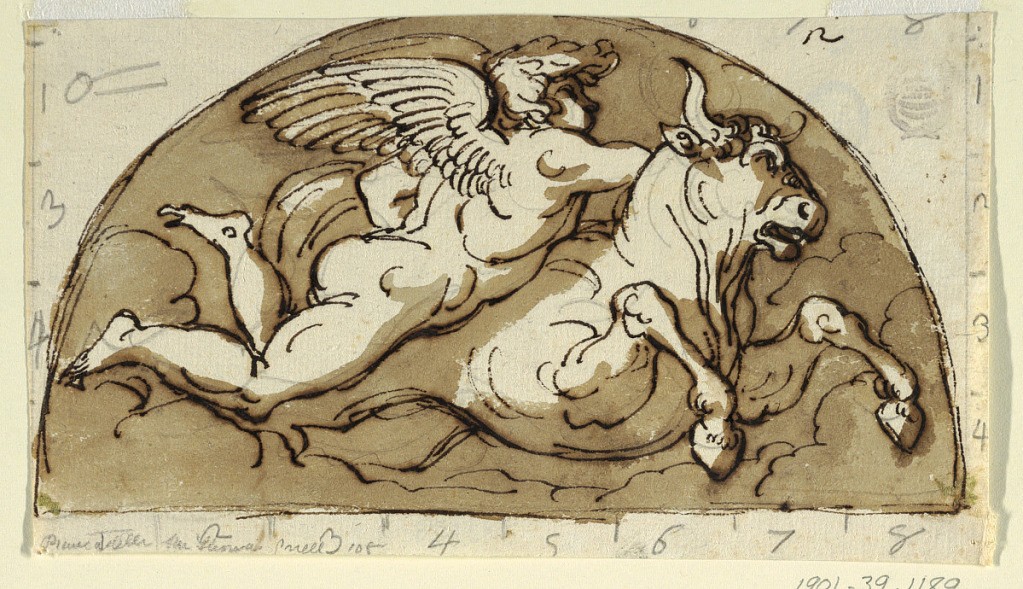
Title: Tarus, Lunette for Ceiling, Sala Ottagonale, Palazzo Milzetti, Faenza
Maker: Felice Giani, Italian, 1758–1823
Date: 1804–05
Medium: Pen and brown ink, brush and light brown wash over graphite on white laid paper
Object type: Drawing
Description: Winged putto clinging to flying bull in demi lune.